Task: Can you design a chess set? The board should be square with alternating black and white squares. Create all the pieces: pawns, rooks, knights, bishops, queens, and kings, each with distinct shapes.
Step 5551:
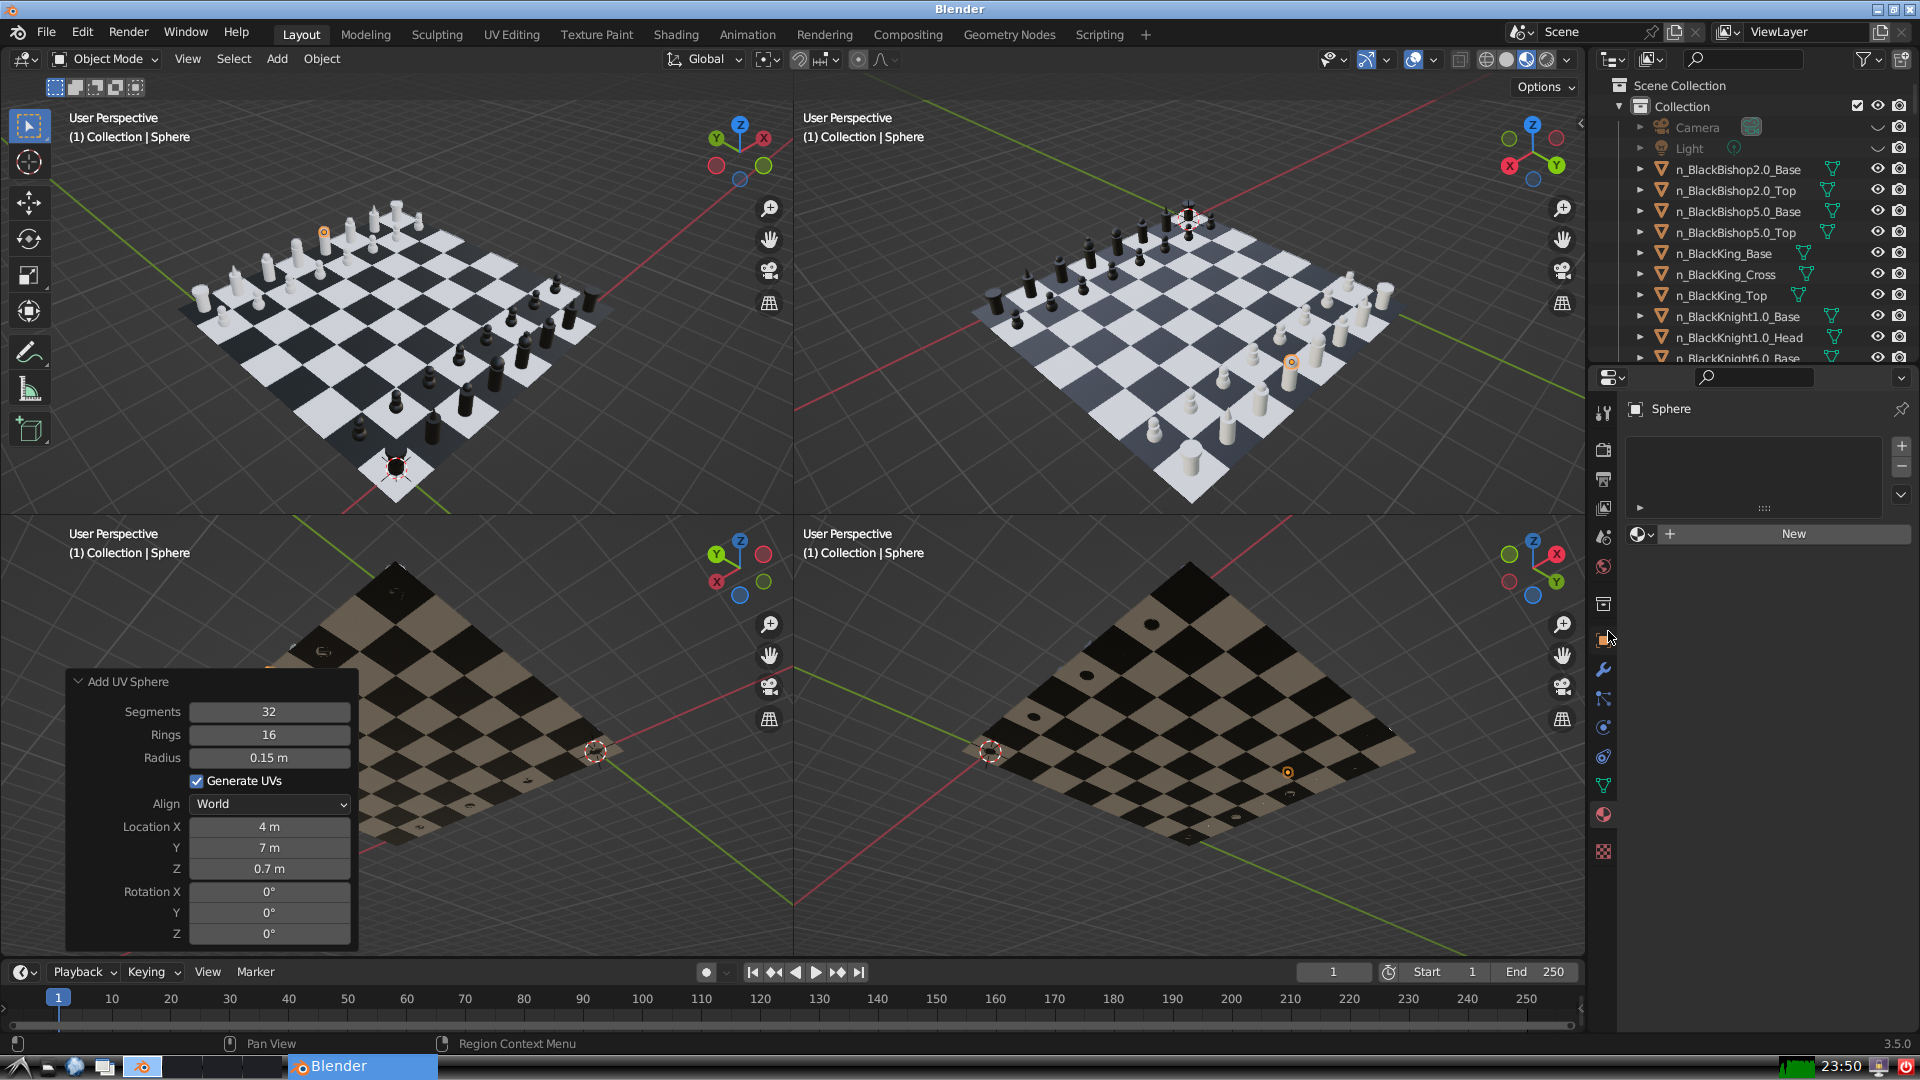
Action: click: no